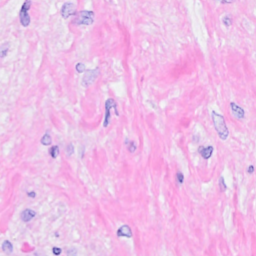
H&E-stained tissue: Breast